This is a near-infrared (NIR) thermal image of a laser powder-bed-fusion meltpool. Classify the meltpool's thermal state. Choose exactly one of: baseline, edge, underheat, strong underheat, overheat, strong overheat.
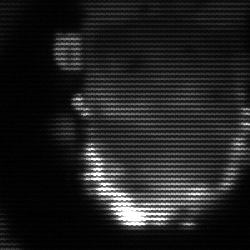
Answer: baseline